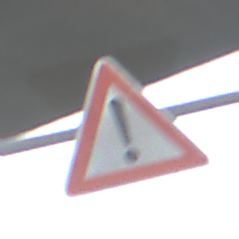
Verkehrszeichen: Gefahrenstelle
Umgebung: Outdoor, Suburban
Tageszeit: SunriseSunset
Wetter: PartlyCloudy
Licht: Natural
Jahreszeit: NotSpecified
Kontrast: MediumContrast